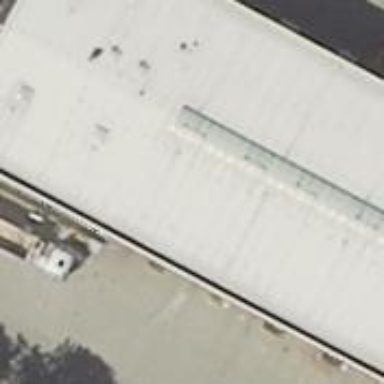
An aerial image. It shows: Building that houses car repair shop.